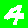
Digit: 4